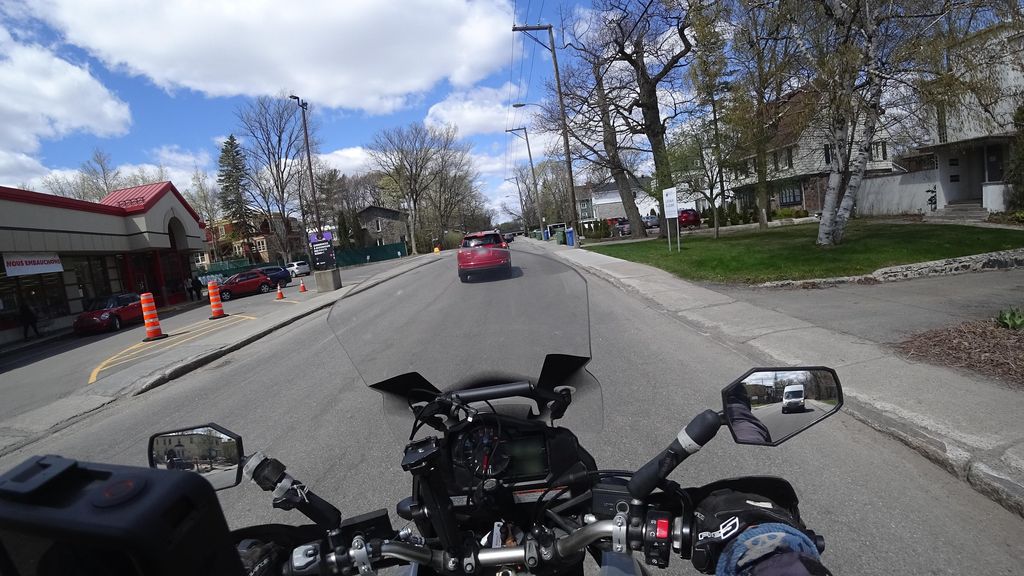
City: quebec_city